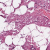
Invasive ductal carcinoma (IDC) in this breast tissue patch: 0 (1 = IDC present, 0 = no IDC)